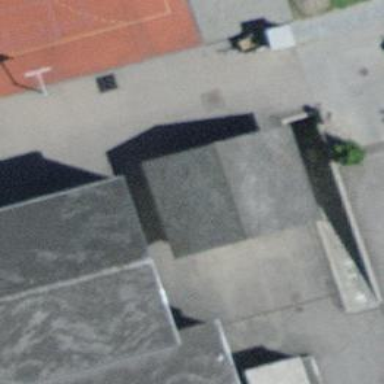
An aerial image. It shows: Shed.